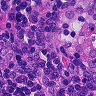
Metastatic tissue present: no